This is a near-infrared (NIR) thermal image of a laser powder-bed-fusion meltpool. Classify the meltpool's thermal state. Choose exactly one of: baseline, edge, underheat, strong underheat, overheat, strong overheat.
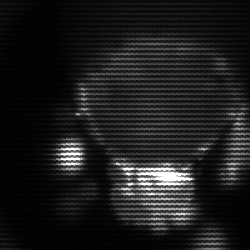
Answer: edge